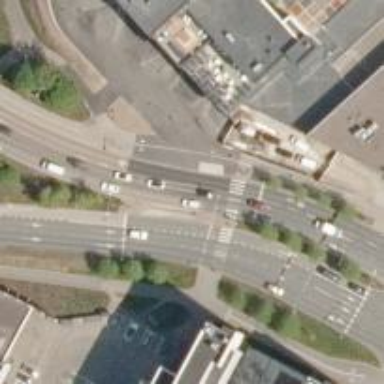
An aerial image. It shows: Crossing on asphalt cycleway.